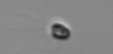
Label: nanoplankton_mix